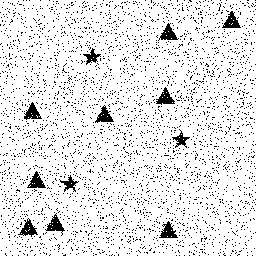
Squares: 0
Triangles: 9
Stars: 3
Total shapes: 12